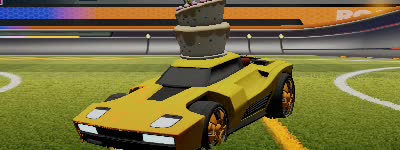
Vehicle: breakout